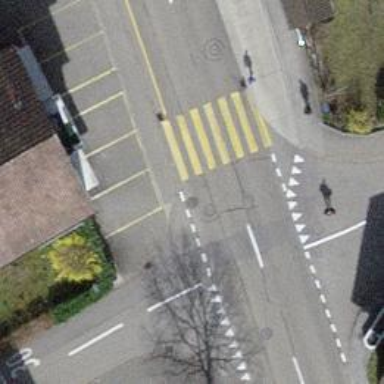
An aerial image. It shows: Uncontrolled zebra crossing on the road.